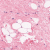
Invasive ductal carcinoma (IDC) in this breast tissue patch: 0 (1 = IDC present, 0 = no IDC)